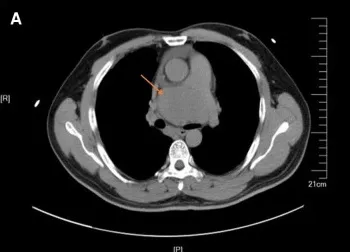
(A) Preparative computed tomography scan showed that the mass close to the main pulmonary artery bifurcation and extended along the right pulmonary artery.
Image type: radiology (ct)